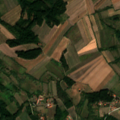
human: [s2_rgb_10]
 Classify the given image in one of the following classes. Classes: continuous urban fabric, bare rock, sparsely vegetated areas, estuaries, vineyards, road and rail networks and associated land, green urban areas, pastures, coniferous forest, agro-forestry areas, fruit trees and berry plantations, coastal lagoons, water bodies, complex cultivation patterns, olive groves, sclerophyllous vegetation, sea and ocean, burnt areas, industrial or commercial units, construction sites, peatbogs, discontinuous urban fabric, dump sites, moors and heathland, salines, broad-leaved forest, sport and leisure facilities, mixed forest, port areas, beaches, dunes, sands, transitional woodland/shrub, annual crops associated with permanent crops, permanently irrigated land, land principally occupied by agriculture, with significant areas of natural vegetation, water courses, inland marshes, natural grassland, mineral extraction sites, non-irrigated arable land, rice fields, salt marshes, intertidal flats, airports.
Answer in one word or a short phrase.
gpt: non-irrigated arable land, complex cultivation patterns, land principally occupied by agriculture, with significant areas of natural vegetation, broad-leaved forest